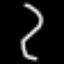
Label: squiggle